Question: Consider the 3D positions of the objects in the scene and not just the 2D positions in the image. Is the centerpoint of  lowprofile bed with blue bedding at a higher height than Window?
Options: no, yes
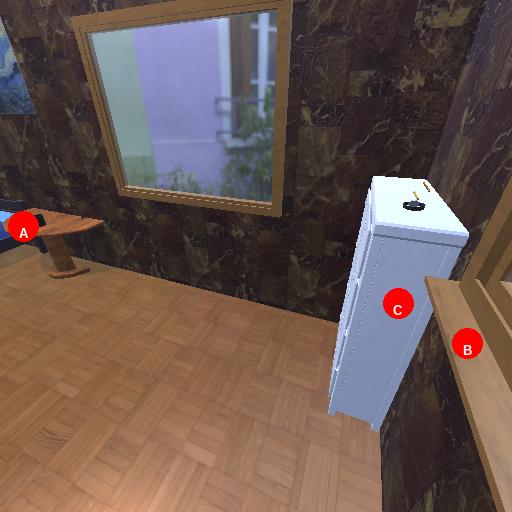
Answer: no